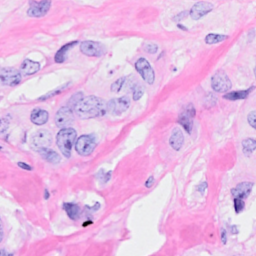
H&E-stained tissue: Breast